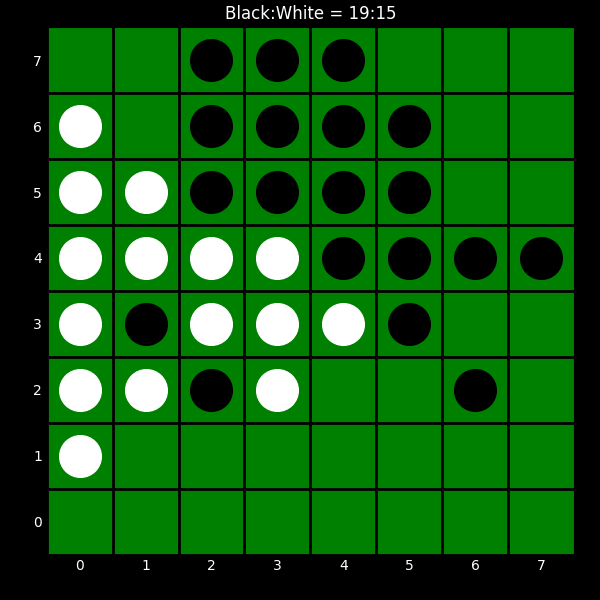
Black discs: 19
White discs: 15